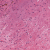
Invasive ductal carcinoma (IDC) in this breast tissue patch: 0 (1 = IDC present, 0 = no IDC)